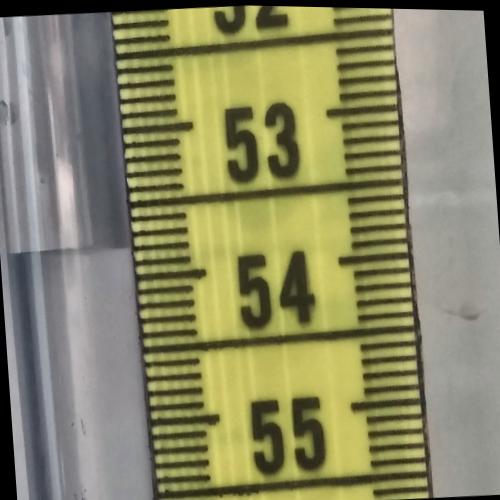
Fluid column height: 53.8 cm